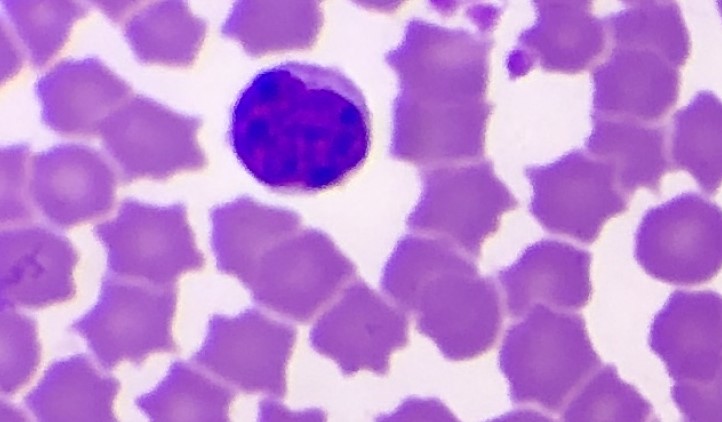
White blood cell type: Lymphocyte